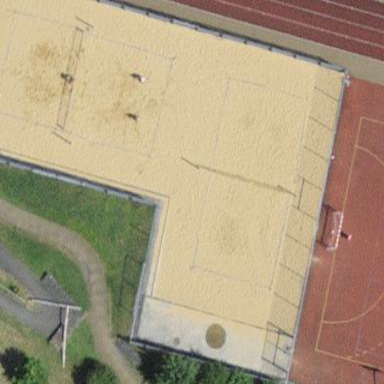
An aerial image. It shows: Sandy pitch designated for beach volleyball.